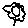
Label: flower